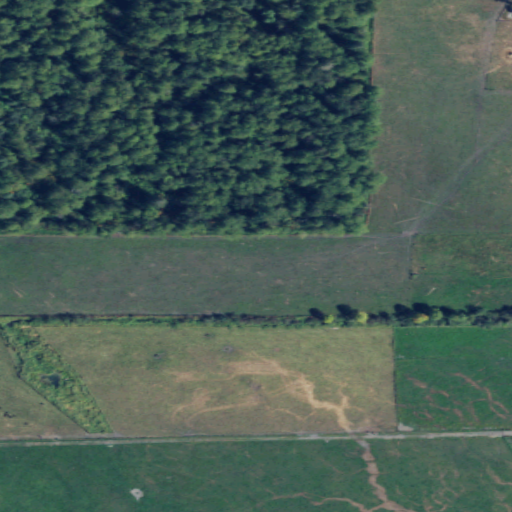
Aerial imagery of plain(s) in Washington named Warner Prairie containing pasture, woody wetlands, herbaceous wetlands, shrub, and low intensity development